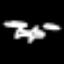
Label: airplane